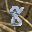
Label: 8